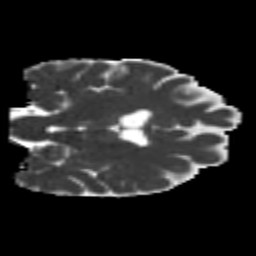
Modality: MD
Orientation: coronal
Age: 22
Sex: female
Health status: healthy
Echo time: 0.074 s